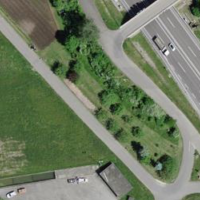
EUNIS habitat code: 57
Species observed at this site:
Bromus erectus